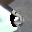
Label: 6